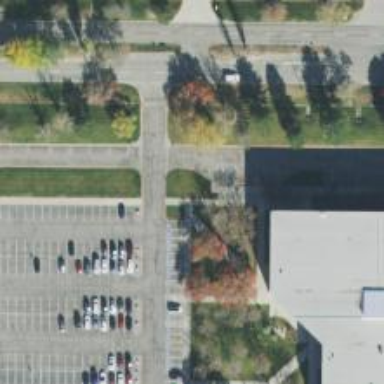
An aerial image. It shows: Parking space is available.